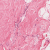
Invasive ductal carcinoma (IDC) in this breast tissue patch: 0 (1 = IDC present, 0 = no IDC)